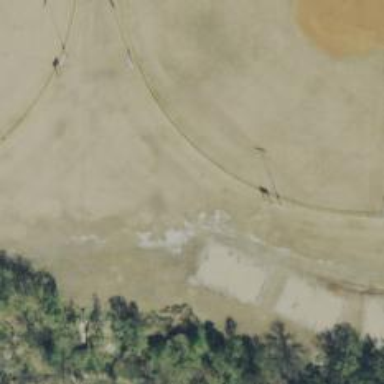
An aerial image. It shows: Softball pitch for leisure sports.